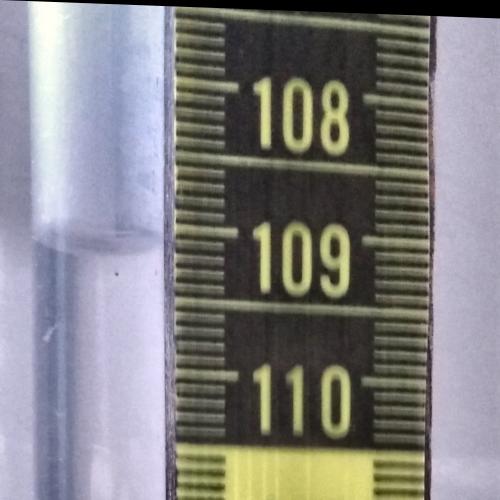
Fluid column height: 109.1 cm